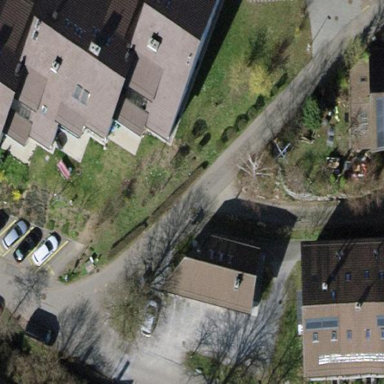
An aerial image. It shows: Terrace building.